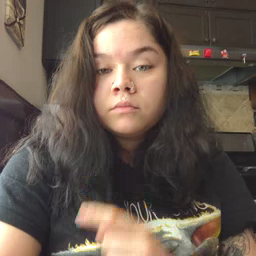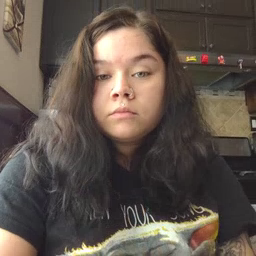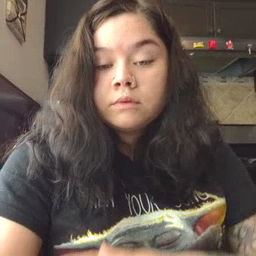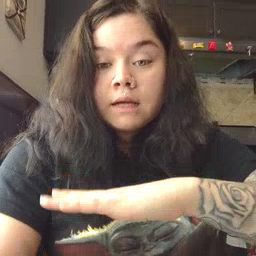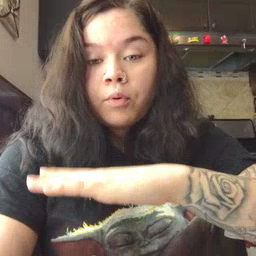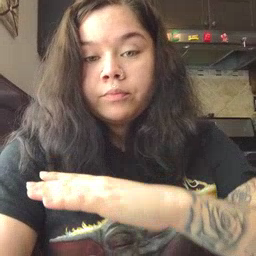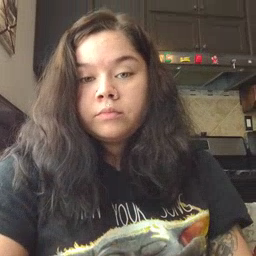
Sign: table